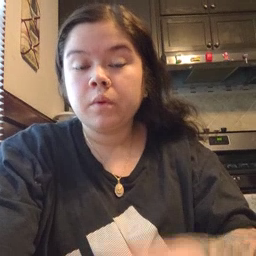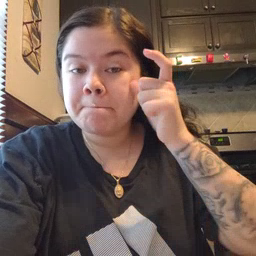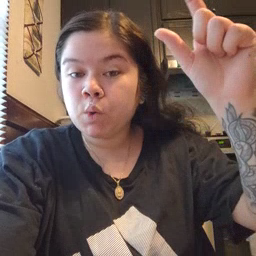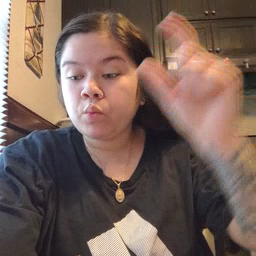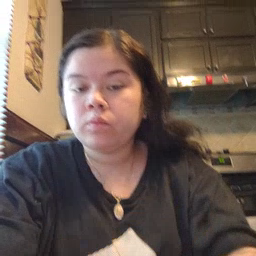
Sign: moon